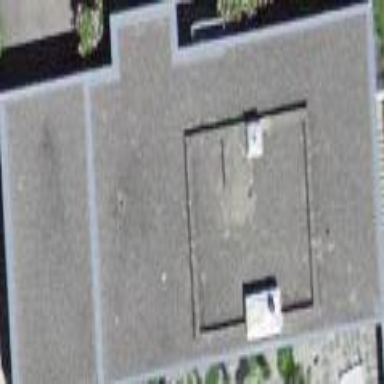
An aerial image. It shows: Residential building.